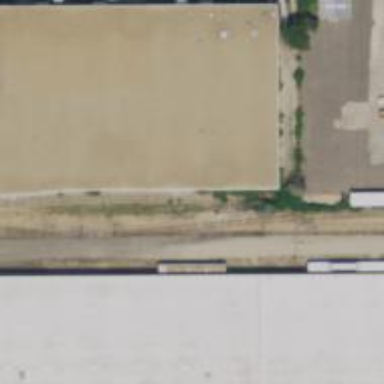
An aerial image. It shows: Railway yard.